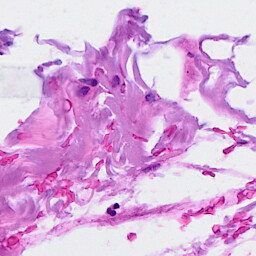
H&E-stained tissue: Breast